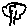
Label: tree